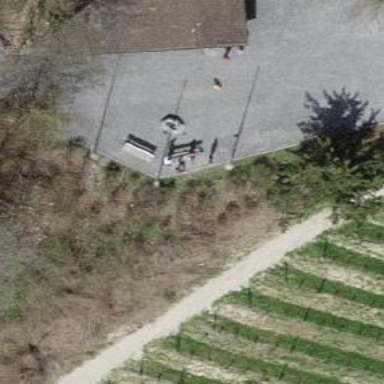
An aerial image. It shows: Flagpole which is man-made.